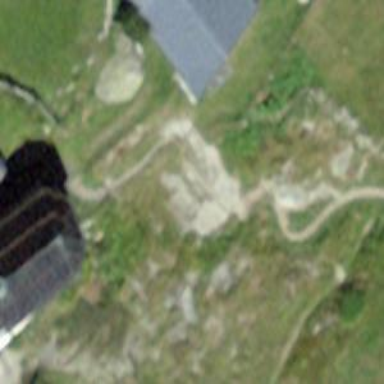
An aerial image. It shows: Rocky path.